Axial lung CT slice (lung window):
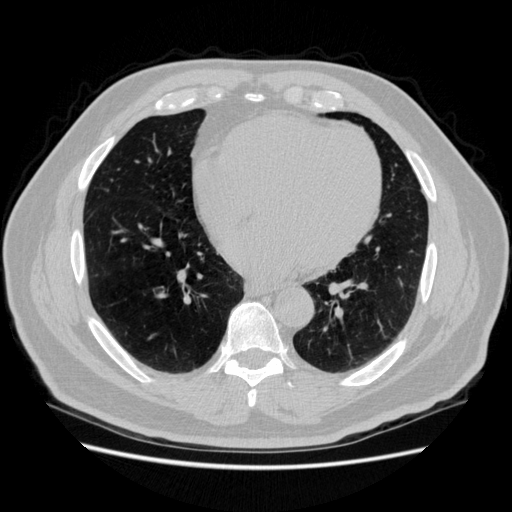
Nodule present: no